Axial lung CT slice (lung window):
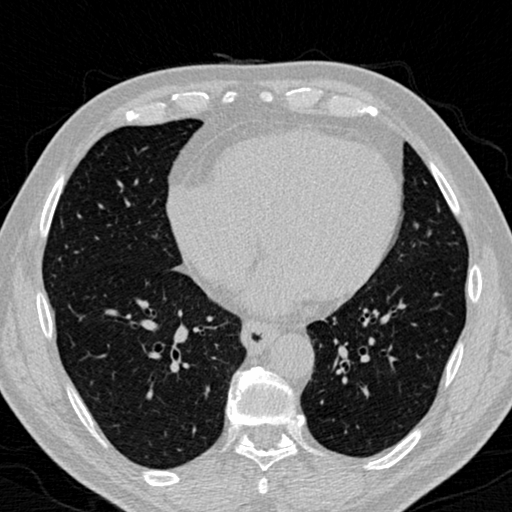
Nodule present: no